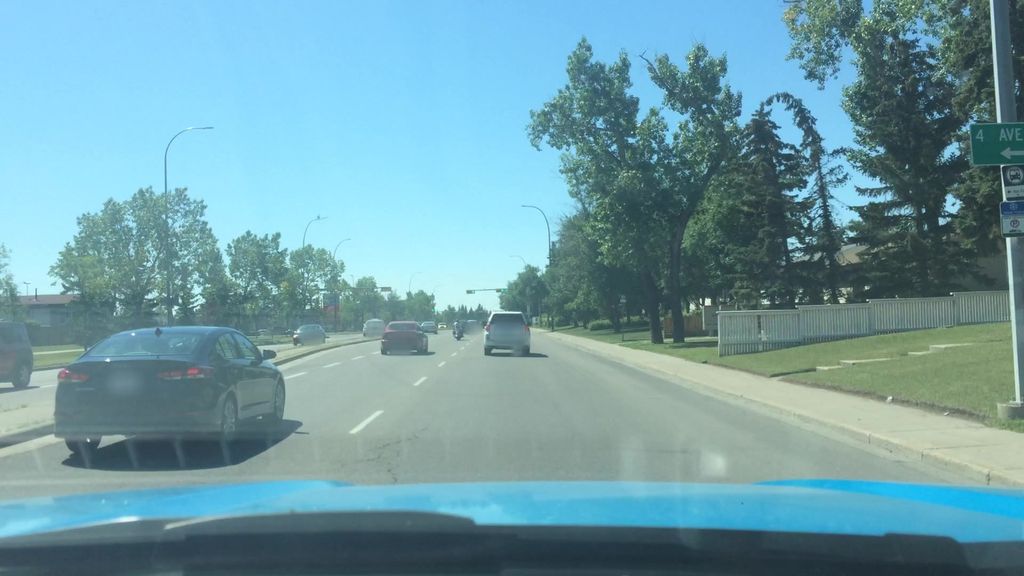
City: calgary